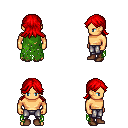
a pixel art fantasy rpg character, male body template, human, tanned skin, green tattered cape, metal pants, red loose hair, brown shoes, four views (front, back, left, right), 2x2 character sprite sheet, small pixel art, hard edges, no anti-aliasing